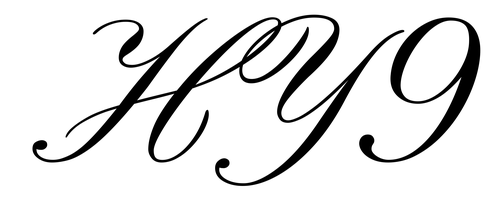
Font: PinyonScript-Regular